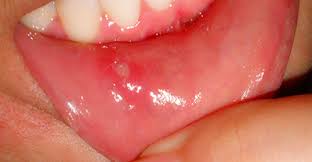
Condition: Mouth Ulcer